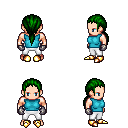
a pixel art fantasy rpg character, male body template, human, light skin, teal sleeveless shirt, white pants, green ponytail hairstyle, metal gloves, gold boots, four views (front, back, left, right), 2x2 character sprite sheet, small pixel art, hard edges, no anti-aliasing